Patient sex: M
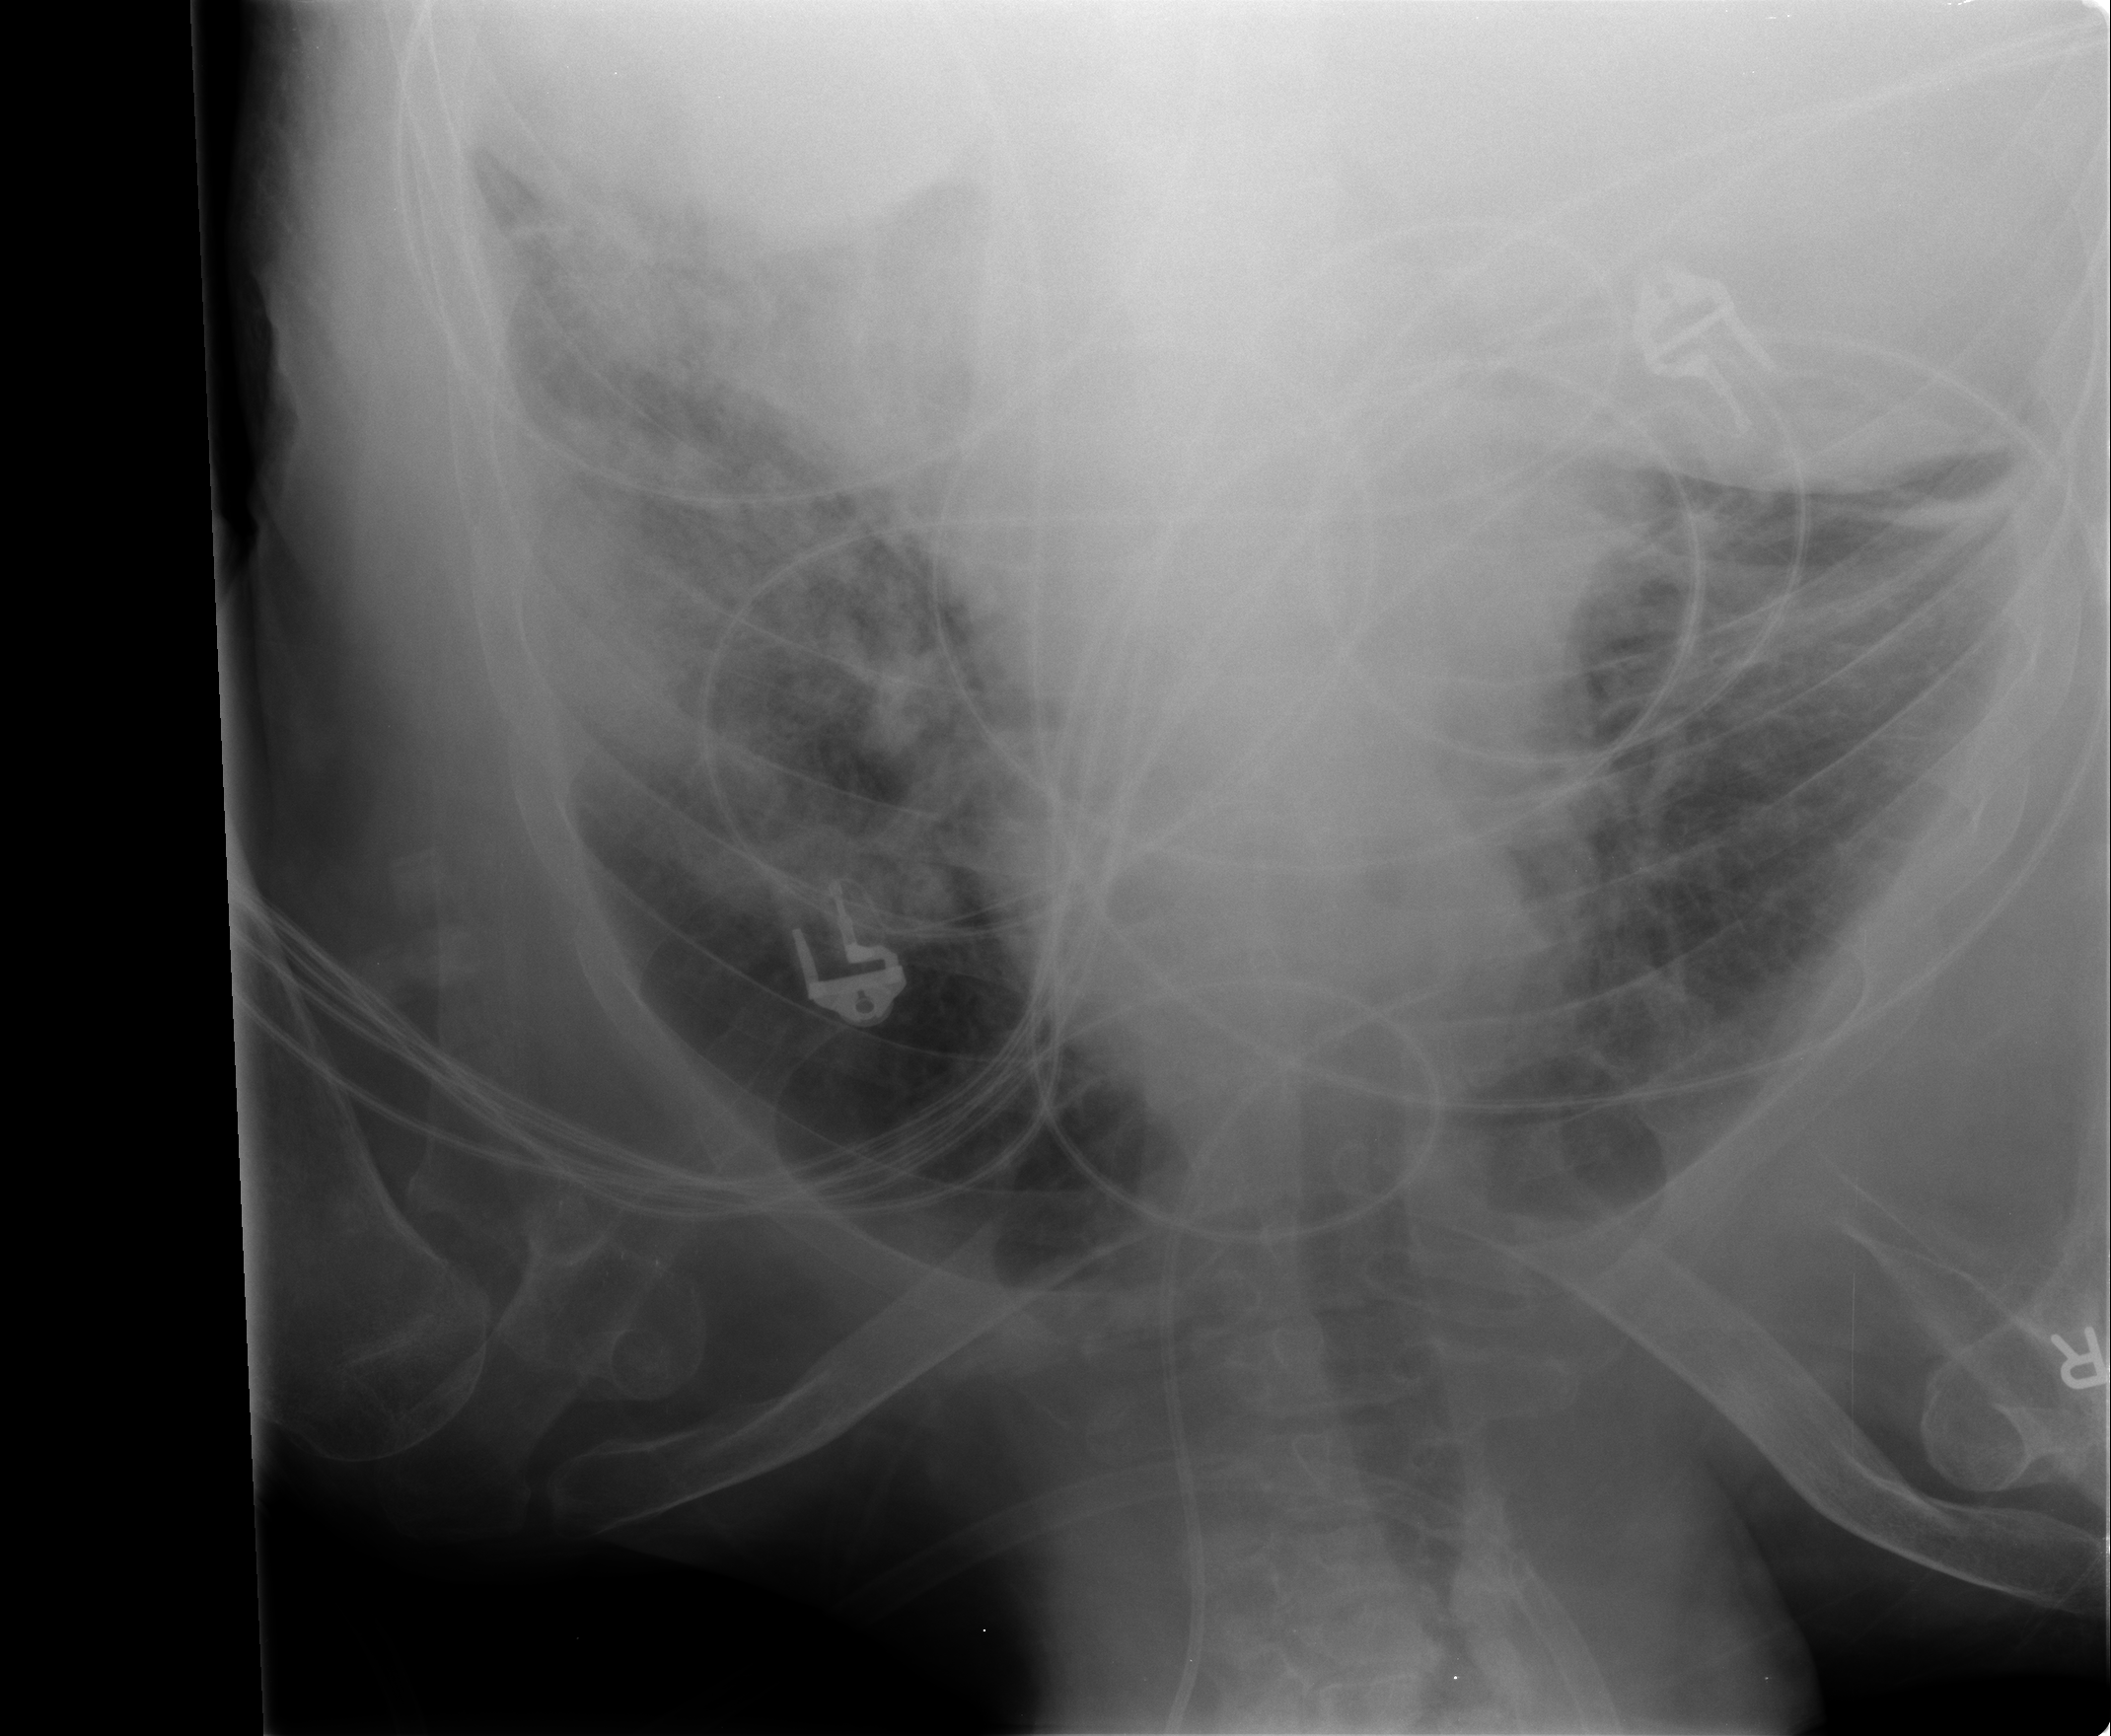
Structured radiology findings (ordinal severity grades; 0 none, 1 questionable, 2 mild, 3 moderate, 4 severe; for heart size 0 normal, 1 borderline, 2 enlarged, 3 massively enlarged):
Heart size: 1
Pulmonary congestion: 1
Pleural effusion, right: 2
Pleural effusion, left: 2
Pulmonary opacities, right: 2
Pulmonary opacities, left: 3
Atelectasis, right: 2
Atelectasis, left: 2